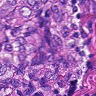
Metastatic tissue present: yes